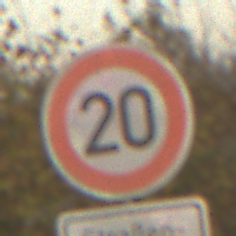
Verkehrszeichen: Geschwindigkeit20
Zusatzzeichen unten: HinweiseAufGefahrenDurchVerbaleAngabe3
Umgebung: Outdoor, Nature
Tageszeit: SunriseSunset
Wetter: PartlyCloudy
Licht: Natural
Jahreszeit: NotSpecified
Kontrast: LowContrast